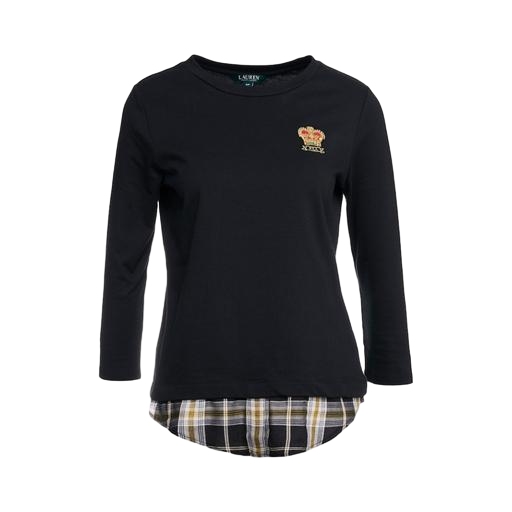
black eliza double layer tee, double layer t-shirt, black l/s top, white background